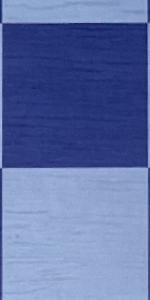
Label: Empty